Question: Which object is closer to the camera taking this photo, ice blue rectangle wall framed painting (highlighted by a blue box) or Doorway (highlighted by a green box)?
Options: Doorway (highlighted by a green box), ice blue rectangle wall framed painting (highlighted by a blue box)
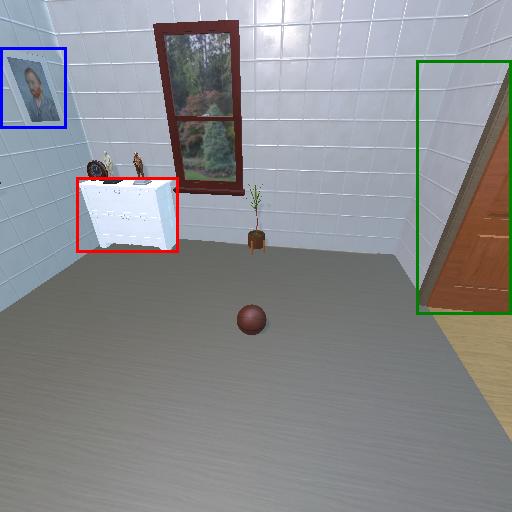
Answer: Doorway (highlighted by a green box)